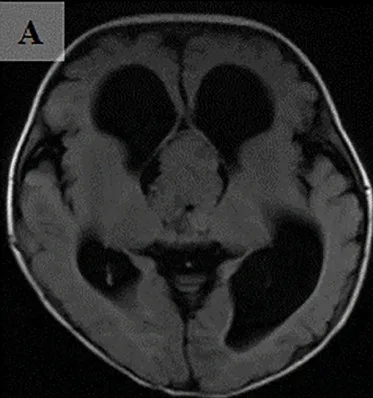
The cranial MRI of the head revealed a massive mass in the third ventricle. (A) The lesion was isointense on T1-weighted image.
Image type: radiology (mri)